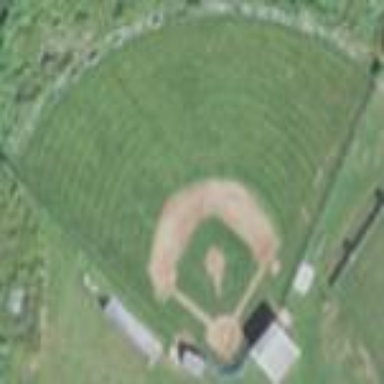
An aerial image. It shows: Baseball pitch for leisure land activities.